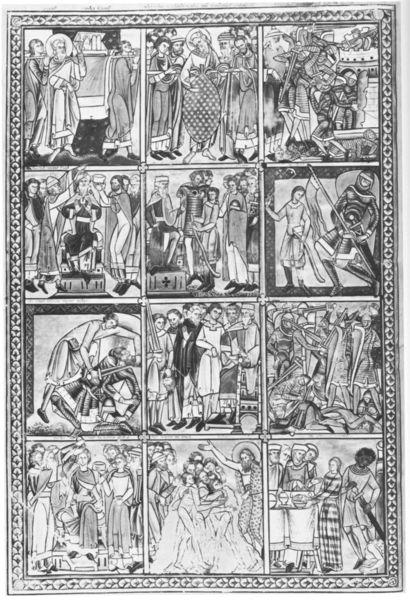
Titel: Canterbury Psalter von Paris
Standort: Herstellungsort: Canterbury, Christ Church (EU - GB)
Institution: Paris, Bibliothèque Nationale
Schlagwörter: kampf, frauen, menschen, sitzen, kleid, männer, schwarz, zeichnung, leute, teppich, bibel, geschichte, rahmen, felder, personen, engel, bilder, papier, fahne, könig, thron, rechtecke, schild, buch, rechteck, religion, druck, comic, radierung, stich, seite, illustration, schwarzweiß, schwert, waffen, trohn, tron, ritter, rüstung, quadrate, heiligenschein, jesus, mittelalter, krönung, geistliche, mönche, mohr, heilige, heilig, taufe, kupferstich, szenen, zwölf, raster, testament, bildchen, heiligenscheine, zitter, erzählung, buchmalerei, folter, sänfte, illustrationen, codex, bildfelder, bildfeld, 12, bibelgeschichten, 12 einzelbilder, 4 reihen